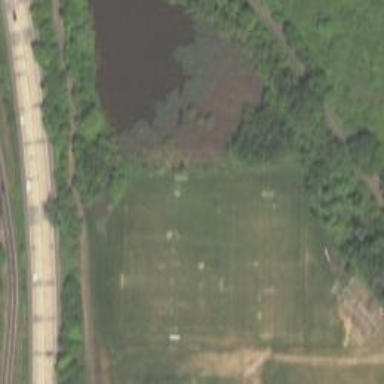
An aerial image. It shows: Soccer pitch for leisureland activities.